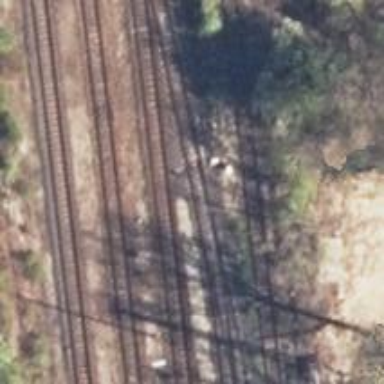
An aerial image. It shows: Railway switch.